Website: home-depot
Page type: newsletter-management
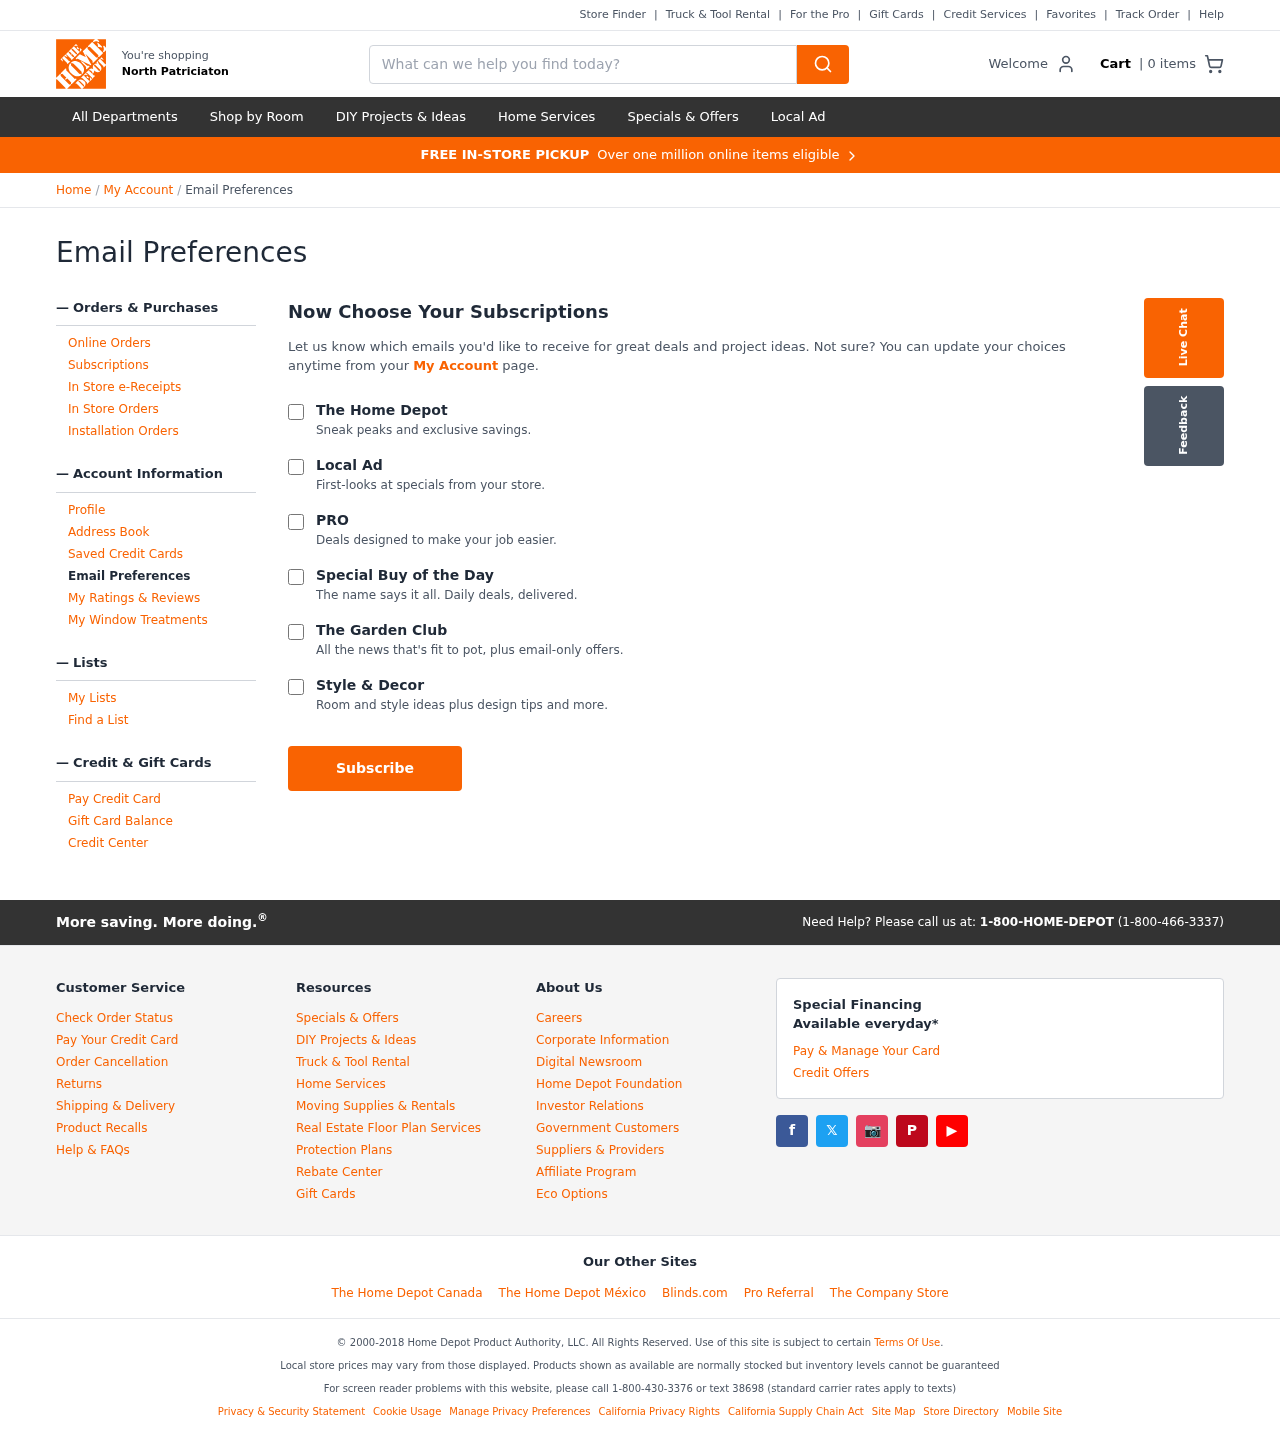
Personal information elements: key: PII_CITY
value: North Patriciaton
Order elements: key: ORDER_NUM_ITEMS
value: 0
Search elements: key: HEADER_SEARCH
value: What can we help you find today?